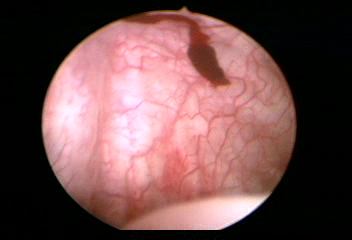
Modality: WLC
Class: Normal mucosa
Bladder cancer association: No